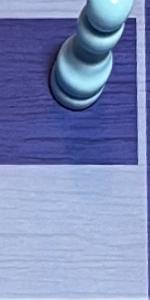
Label: Empty